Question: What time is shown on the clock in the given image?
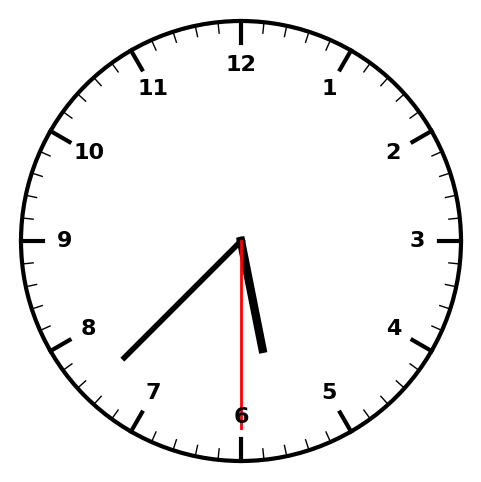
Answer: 05:37:30